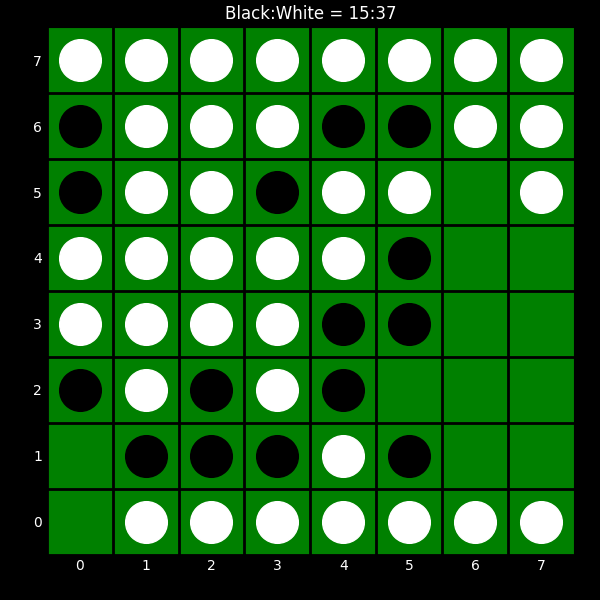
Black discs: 15
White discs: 37